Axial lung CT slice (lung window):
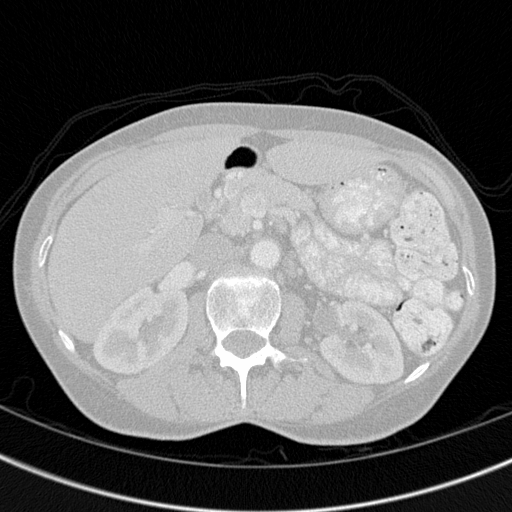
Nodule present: no